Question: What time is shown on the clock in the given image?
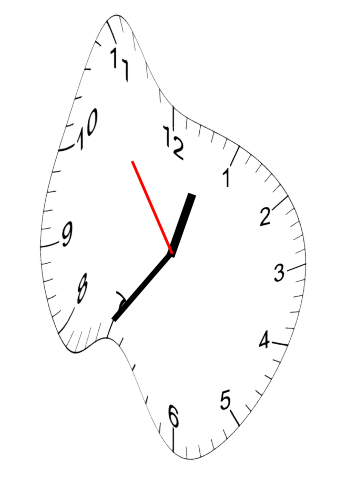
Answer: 12:35:54